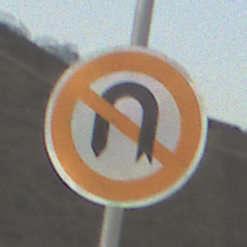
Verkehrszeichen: VerbotWenden
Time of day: MorningAfternoon
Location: Outdoor (Suburban)
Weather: Clear
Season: NotSpecified
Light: Natural